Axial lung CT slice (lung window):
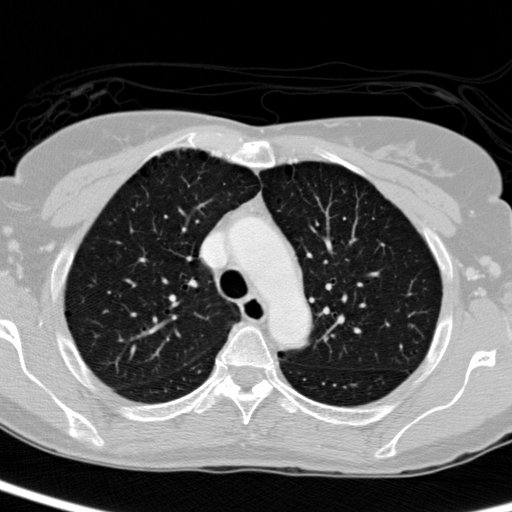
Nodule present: no